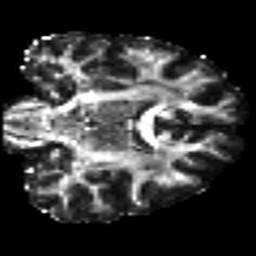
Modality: FA
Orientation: coronal
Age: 24
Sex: male
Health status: healthy
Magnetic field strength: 3 T
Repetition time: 9 s
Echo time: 0.093 s